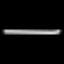
Label: line